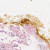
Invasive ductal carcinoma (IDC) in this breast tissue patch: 0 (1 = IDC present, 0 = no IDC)